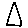
Label: triangle